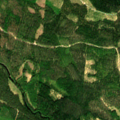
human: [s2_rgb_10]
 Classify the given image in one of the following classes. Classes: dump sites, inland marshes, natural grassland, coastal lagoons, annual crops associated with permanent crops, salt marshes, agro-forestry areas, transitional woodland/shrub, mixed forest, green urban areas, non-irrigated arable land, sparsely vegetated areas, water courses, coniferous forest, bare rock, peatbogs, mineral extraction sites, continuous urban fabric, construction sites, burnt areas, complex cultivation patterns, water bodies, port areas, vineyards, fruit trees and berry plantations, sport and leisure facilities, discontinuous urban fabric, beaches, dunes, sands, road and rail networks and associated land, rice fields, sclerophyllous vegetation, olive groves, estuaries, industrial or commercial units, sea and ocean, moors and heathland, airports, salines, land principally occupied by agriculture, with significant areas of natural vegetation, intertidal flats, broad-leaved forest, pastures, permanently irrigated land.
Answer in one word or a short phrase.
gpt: coniferous forest, mixed forest, transitional woodland/shrub